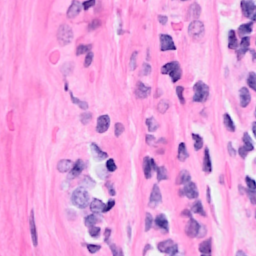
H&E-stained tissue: Breast